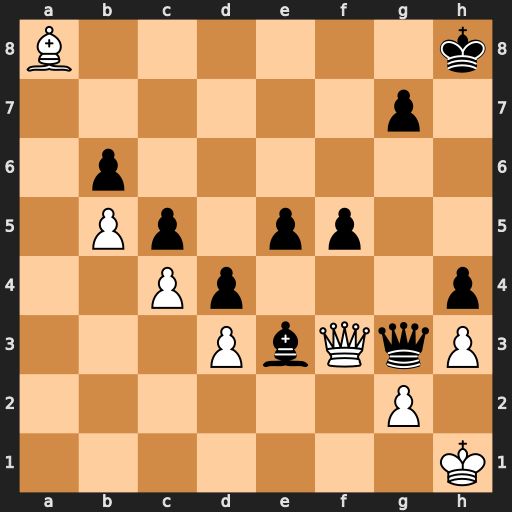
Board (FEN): B6k/6p1/1p6/1Pp1pp2/2Pp3p/3PbQqP/6P1/7K
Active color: w
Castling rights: -
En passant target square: -
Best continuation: Qh5+ Bh6 Bd5 Qe1+ Kh2 Kh7 Qxf5+